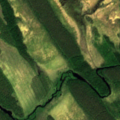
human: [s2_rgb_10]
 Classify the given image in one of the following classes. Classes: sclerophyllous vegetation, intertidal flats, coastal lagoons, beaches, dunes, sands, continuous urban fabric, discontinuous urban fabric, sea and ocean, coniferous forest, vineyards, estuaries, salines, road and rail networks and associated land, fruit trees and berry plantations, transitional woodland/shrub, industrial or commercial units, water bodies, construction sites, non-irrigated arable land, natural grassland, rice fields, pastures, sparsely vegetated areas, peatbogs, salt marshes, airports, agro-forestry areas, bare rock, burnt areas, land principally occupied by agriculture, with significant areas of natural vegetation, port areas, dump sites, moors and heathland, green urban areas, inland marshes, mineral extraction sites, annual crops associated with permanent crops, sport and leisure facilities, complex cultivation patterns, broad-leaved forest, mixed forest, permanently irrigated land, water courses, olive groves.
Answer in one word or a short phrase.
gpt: coniferous forest, transitional woodland/shrub, peatbogs